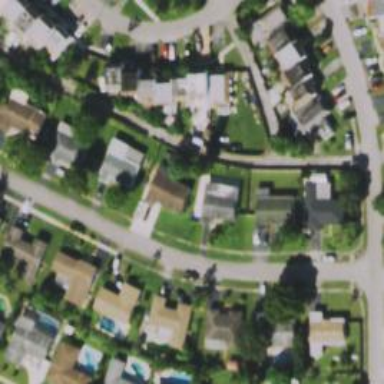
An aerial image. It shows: Alleyway designated as service road.